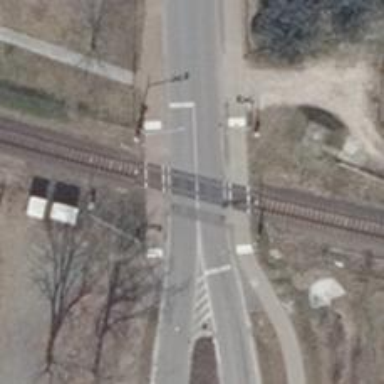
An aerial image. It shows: Level crossing with lights and saltire markings.